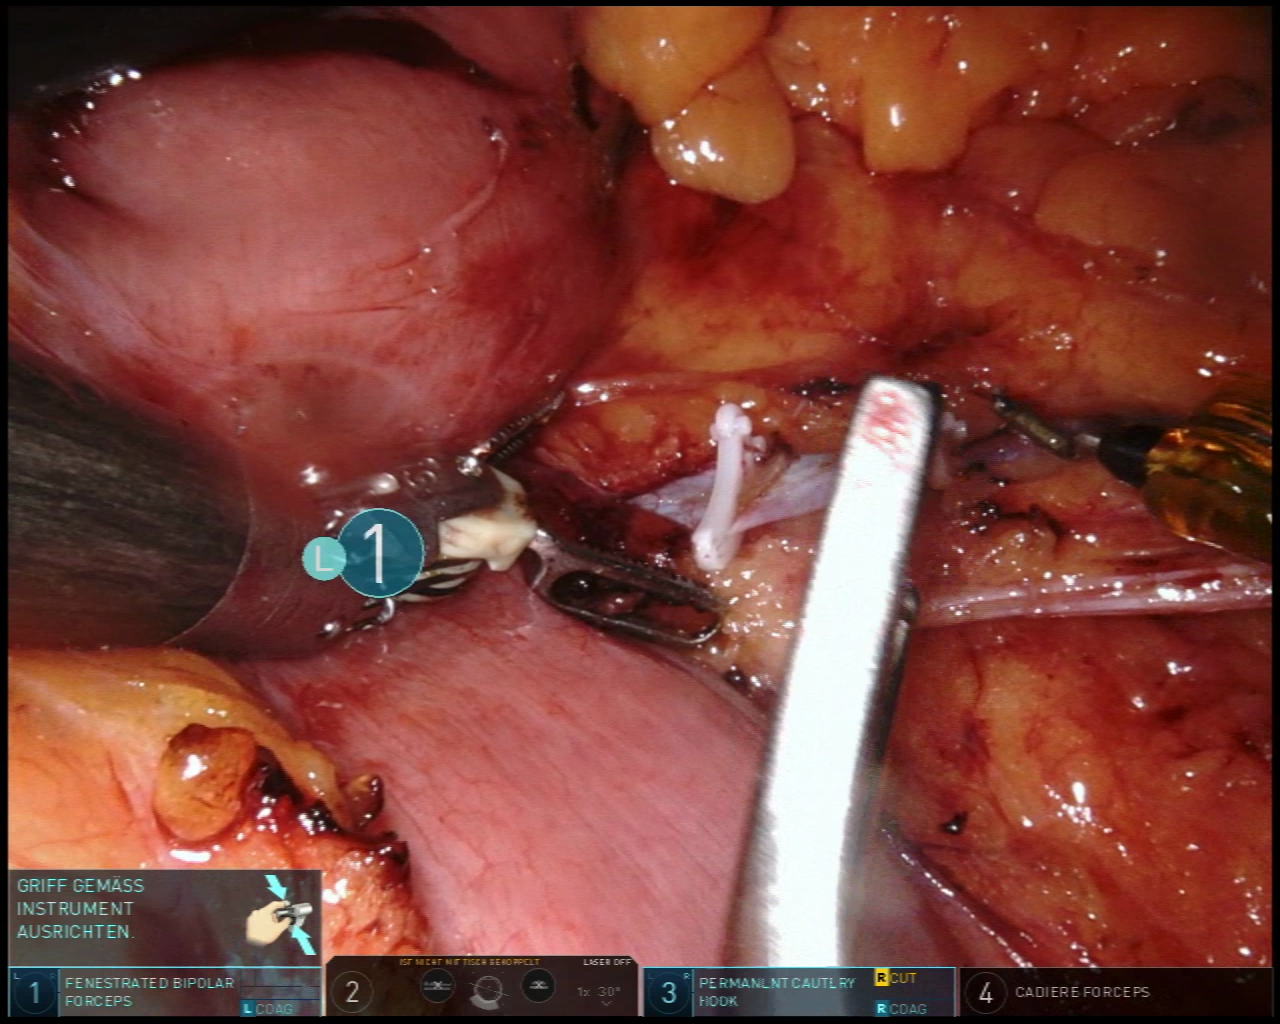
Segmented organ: intestinal_veins
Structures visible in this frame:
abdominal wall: no
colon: yes
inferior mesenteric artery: no
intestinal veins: yes
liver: no
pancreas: no
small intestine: no
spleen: no
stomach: no
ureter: no
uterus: no
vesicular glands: no